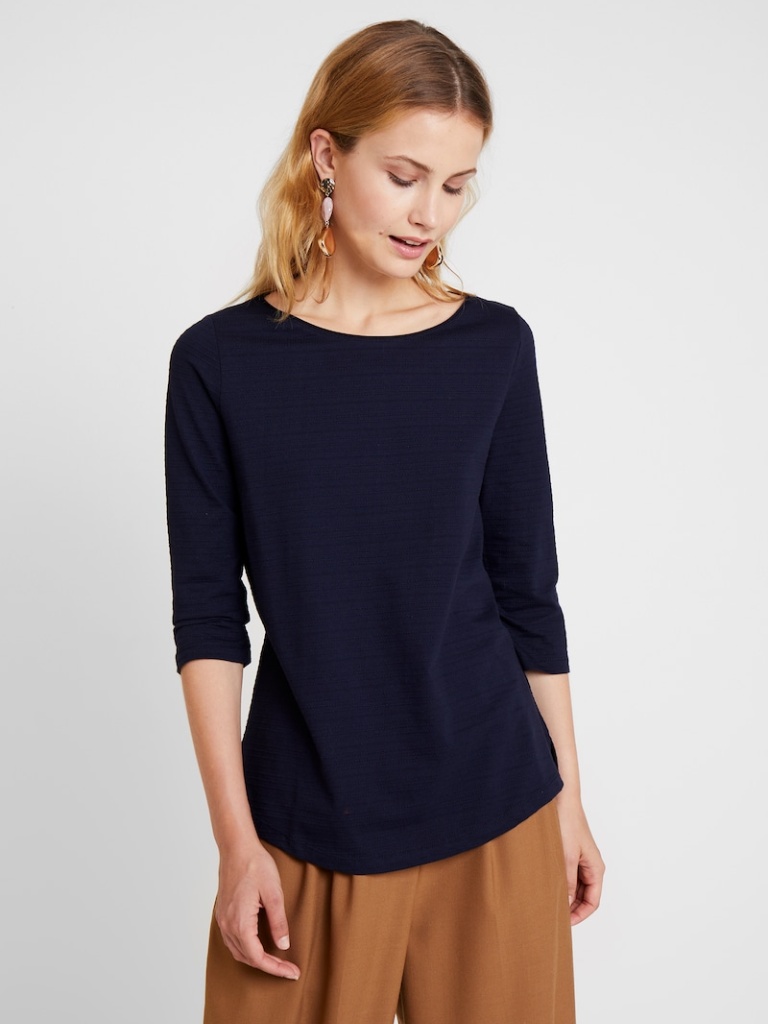
cotton relaxed a long-sleeved with rolled-up sleeves hip length Untucked crew t-shirt